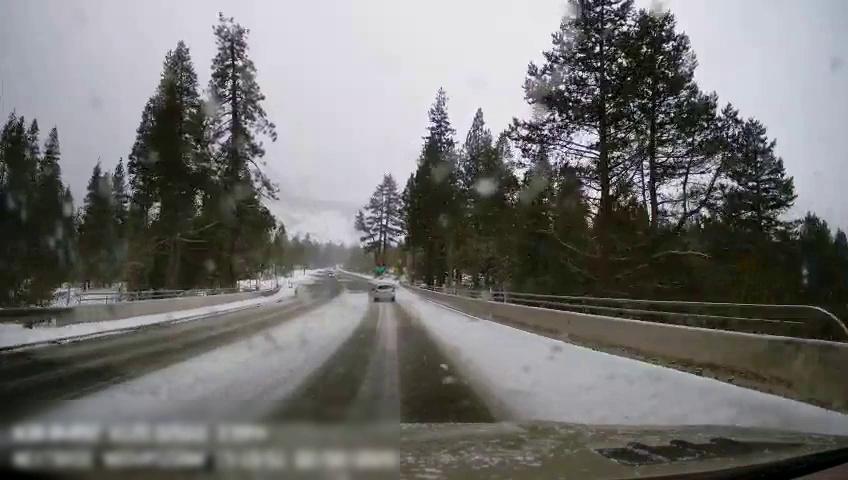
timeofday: Day
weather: Snowy
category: Drivable Space
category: Vehicles | SUV
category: Lanes | Opposite Lane
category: Traffic | Signs